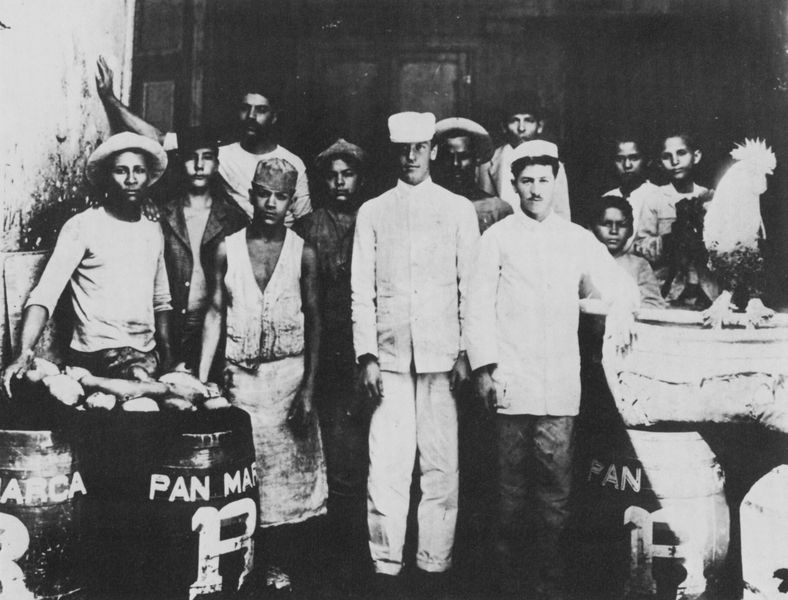
Titel: In der Bäckerei "Marca R"
Künstler: Juan Jose Benzo
Standort: Caracas
Institution: Instituto autónomo Biblioteca Nacional Caracas
Schlagwörter: dunkel, gruppe, mann, schatten, weiß, menschen, grau, hell, hintergrund, hut, hüte, licht, männer, profil, schwarz, tisch, tür, gebäude, gürtel, alt, anzug, anzüge, gesichter, hemd, jung, kappe, mütze, mützen, arme, geschichte, kleidung, mensch, stehen, bildnis, hände, porträt, sonne, stehend, arbeit, kinder, beine, kopfbedeckung, füße, schrift, backen, afrika, amerika, arbeiter, schnäuzer, brot, kritisch, weste, exotisch, foto, fotografie, photographie, wei, neger, schwarze, belichtung, orient, asien, kritik, schwarzweiß, bäcker, kittel, fass, gruppenbild, photo, rasiert, schwarzer, kartoffel, pan, fässer, matrosen, mehl, hahn, geselle, fotographie, aufnahme, sklaven, rückwand, meister, kolonie, gockel, brötchen, bäckerei, mexiko, fes, mannschaft, kolonien, gruppenfoto, jugendliche, südamerika, hahnenkamm, gesellen, sozial, lehrlinge, kanada, sozialgeschichte, kolonialgeschichte, brasilien, arca, belegschaft, marca, pan am, pan marca, rohstoffe